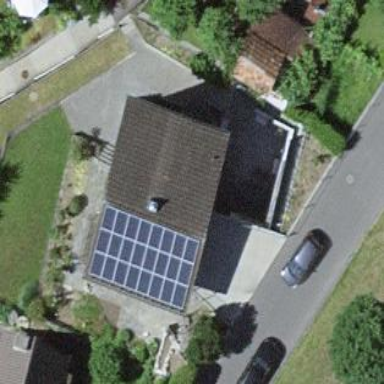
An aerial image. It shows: Solar power generator using photovoltaic method with solar photovoltaic panel types.